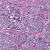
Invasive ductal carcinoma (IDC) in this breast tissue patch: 1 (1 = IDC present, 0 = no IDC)